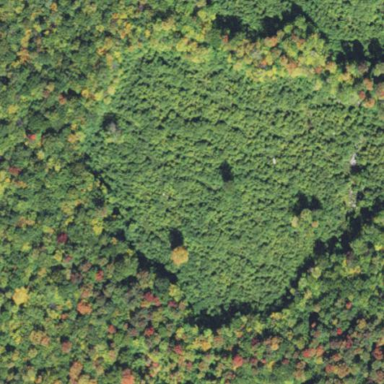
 likely man-made clearing in the landscape."